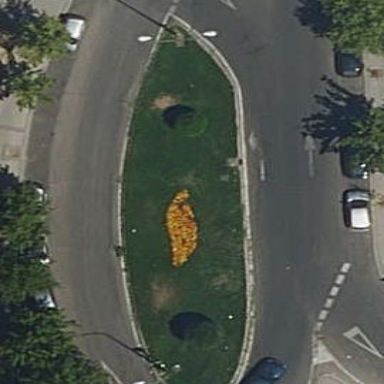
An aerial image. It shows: Garden with kerb barrier.